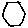
Label: hexagon